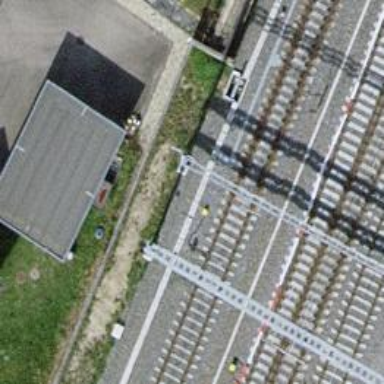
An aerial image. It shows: Railway switch.